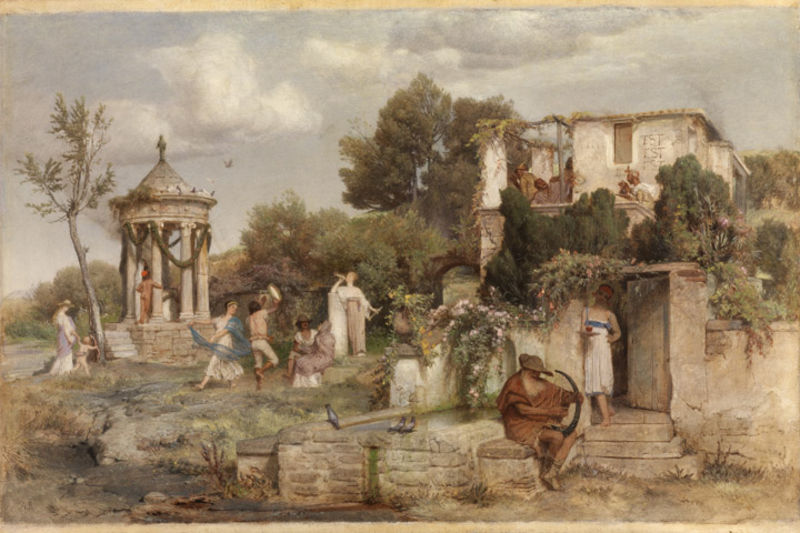
Titel: Römische Weinschenke
Künstler: Arnold Böcklin
Standort: Karlsruhe
Institution: Staatliche Kunsthalle Karlsruhe
Schlagwörter: baum, gemälde, gruppe, himmel, mann, nackt, vogel, wasser, wolken, aquarell, bäume, frauen, grün, landschaft, menschen, mädchen, blumen, bunt, damen, fenster, frau, hut, kleid, kleider, männer, säule, säulen, tür, blüten, dach, gebäude, haus, rosen, schleier, tiere, tuch, wolke, tanz, bart, stein, öl, horizont, häuser, hügel, natur, vögel, sträucher, kind, paar, girlande, musik, musiker, pflanzen, tanzen, brunnen, kinder, turm, engel, garten, sommer, ruhe, ansicht, bogen, italien, mauer, türe, idylle, kuppel, romantik, ölgemälde, treppe, treppen, draussen, stufe, stufen, frühling, spiel, ruine, antike, tauben, barfuß, sichel, ruinen, mythologie, trommel, pantheon, rom, girlanden, flöte, efeu, pforte, mauern, griechenland, tempel, monopteros, pavillon, lautenspieler, harfe, lyra, amor, pavillion, leier, schrein, laube, musikant, pastorale, harve, tambourin, tamburin, paare, shcatten, zither, harfenspieler, fogel, est, fruane, götterversammlung, estestest, harffe